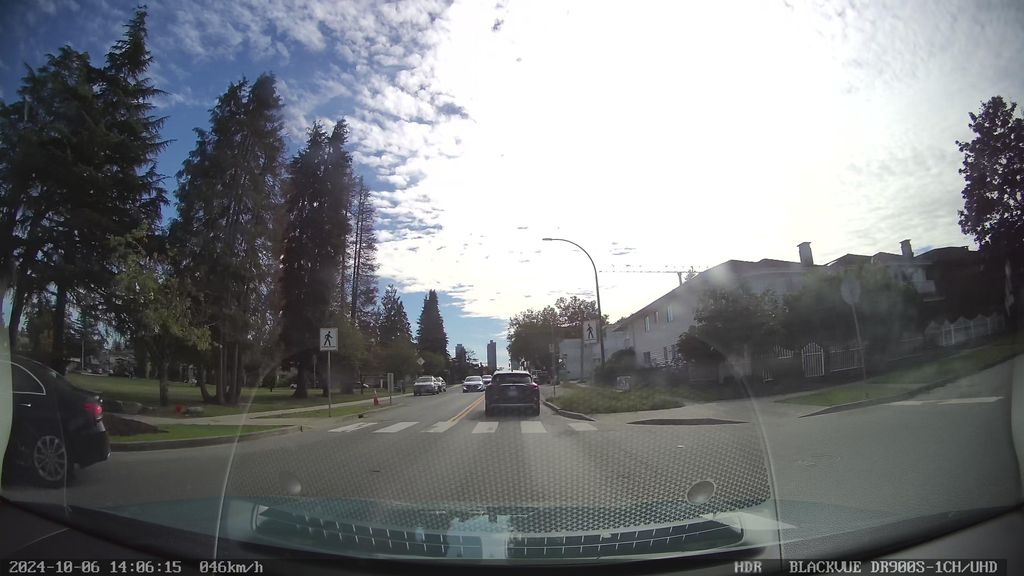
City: vancouver